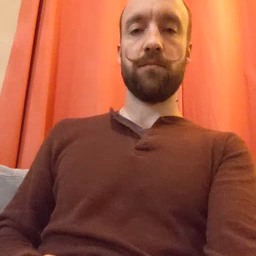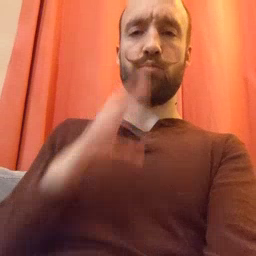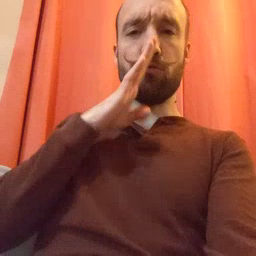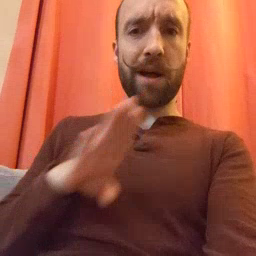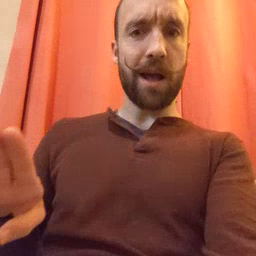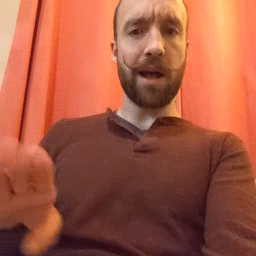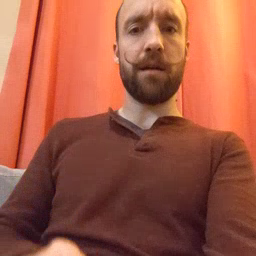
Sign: quiet